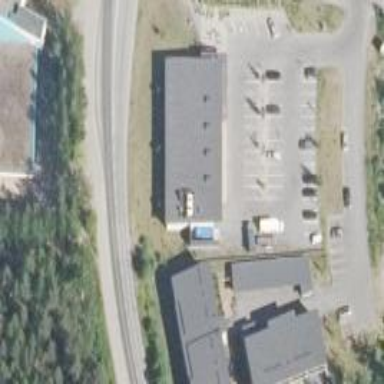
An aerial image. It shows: Convenience shop.